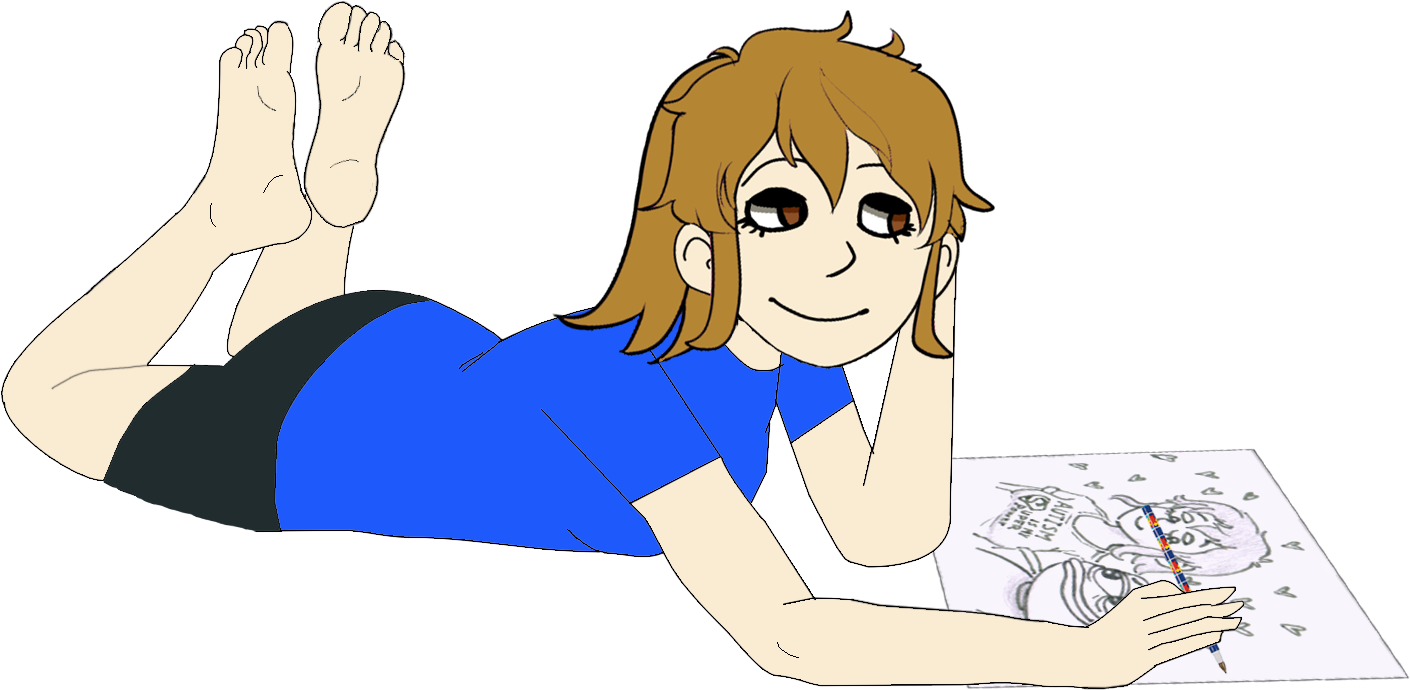
Label: 5_Ashbie_and_Enbie_Girl